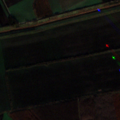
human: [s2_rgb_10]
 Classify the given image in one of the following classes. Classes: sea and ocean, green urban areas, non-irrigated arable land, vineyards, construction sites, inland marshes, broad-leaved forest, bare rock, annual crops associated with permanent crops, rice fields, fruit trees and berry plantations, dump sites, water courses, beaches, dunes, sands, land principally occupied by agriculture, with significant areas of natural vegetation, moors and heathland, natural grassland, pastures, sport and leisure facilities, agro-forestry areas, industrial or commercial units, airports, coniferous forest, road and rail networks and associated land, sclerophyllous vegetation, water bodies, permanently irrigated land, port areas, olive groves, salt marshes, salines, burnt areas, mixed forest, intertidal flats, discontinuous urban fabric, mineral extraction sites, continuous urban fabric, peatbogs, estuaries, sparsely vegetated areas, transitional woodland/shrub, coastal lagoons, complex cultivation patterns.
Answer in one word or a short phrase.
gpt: non-irrigated arable land, broad-leaved forest, transitional woodland/shrub, water courses